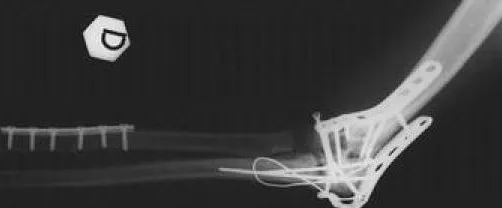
Plain radiographs (a, b) showing the healing of fractures 1 year after the first floating elbow injury.
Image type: radiology (x_ray)